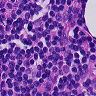
Metastatic tissue present: no